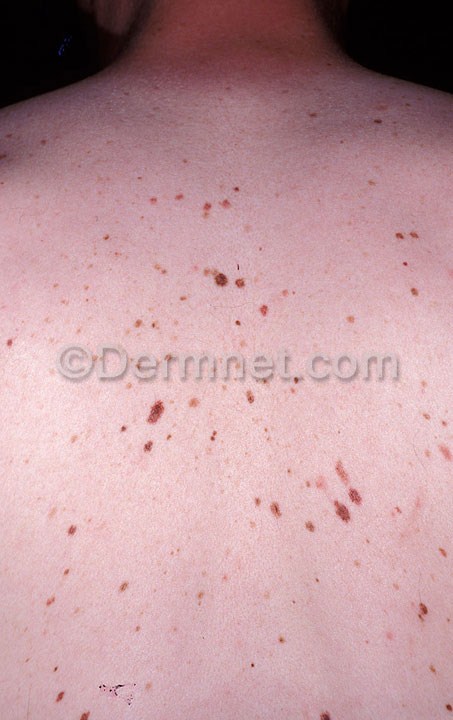
Disease: Melanoma Skin Cancer Nevi and Moles